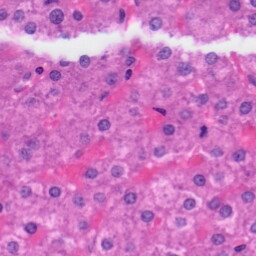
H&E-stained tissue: Liver